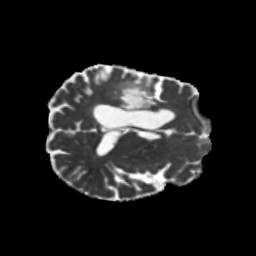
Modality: MD
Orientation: axial
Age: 58
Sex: male
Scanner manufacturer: siemens
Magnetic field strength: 3 T
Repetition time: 5.25 s
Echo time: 0.08 s